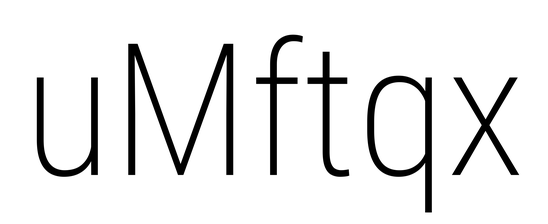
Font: Roboto_Condensed_ExtraLight